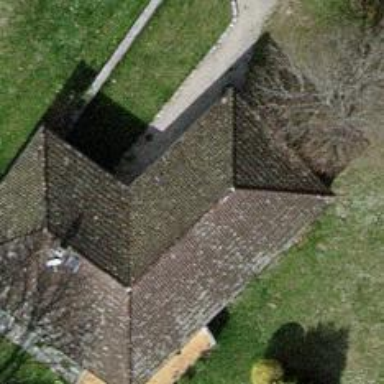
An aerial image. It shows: Building with hipped roof.